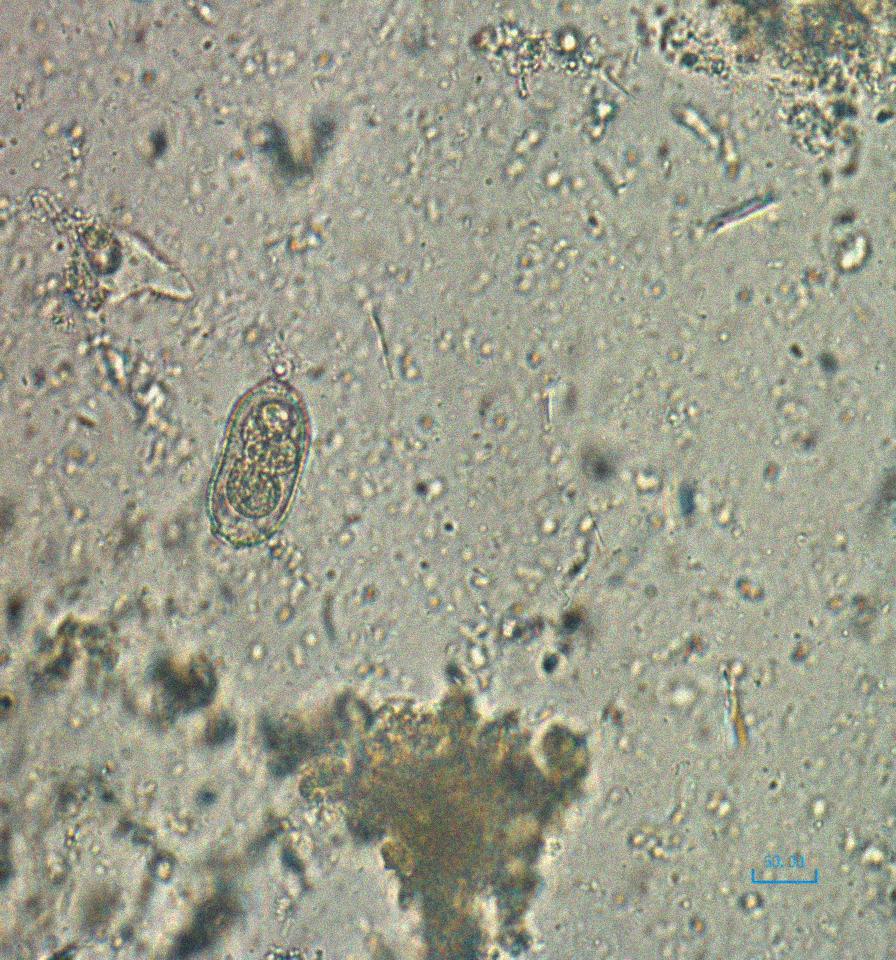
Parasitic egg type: Capillaria philippinensis